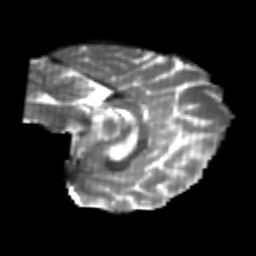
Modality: T2w
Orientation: sagittal
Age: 21
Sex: female
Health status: healthy
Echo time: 0.074 s